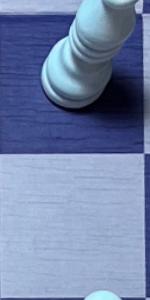
Label: Empty